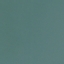
Label: SeaLake